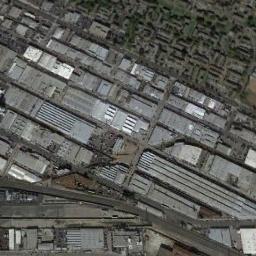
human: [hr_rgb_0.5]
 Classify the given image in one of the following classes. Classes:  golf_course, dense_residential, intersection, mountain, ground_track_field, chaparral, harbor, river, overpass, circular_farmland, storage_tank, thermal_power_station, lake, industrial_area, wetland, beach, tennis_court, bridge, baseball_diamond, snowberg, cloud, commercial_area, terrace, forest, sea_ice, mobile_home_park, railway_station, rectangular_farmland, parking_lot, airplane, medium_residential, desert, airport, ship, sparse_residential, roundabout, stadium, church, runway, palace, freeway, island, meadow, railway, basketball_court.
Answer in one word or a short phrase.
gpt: industrial_area